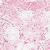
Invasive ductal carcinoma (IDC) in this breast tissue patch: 0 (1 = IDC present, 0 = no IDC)